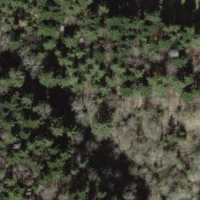
EUNIS habitat code: 41
Species observed at this site:
Filipendula ulmaria